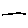
Label: line